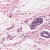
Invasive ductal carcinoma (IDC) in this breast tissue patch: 0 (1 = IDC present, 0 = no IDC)